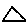
Label: triangle